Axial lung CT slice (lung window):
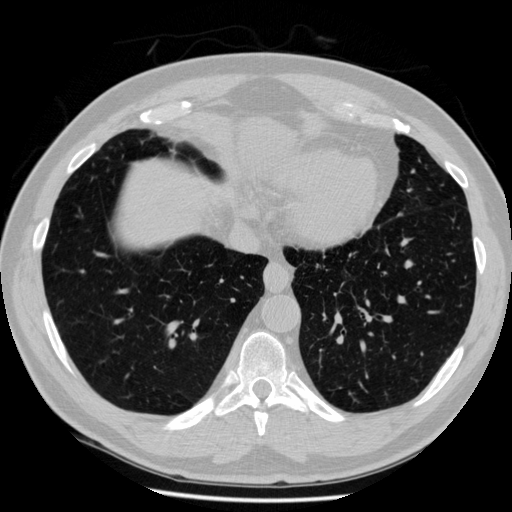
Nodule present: no